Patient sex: M
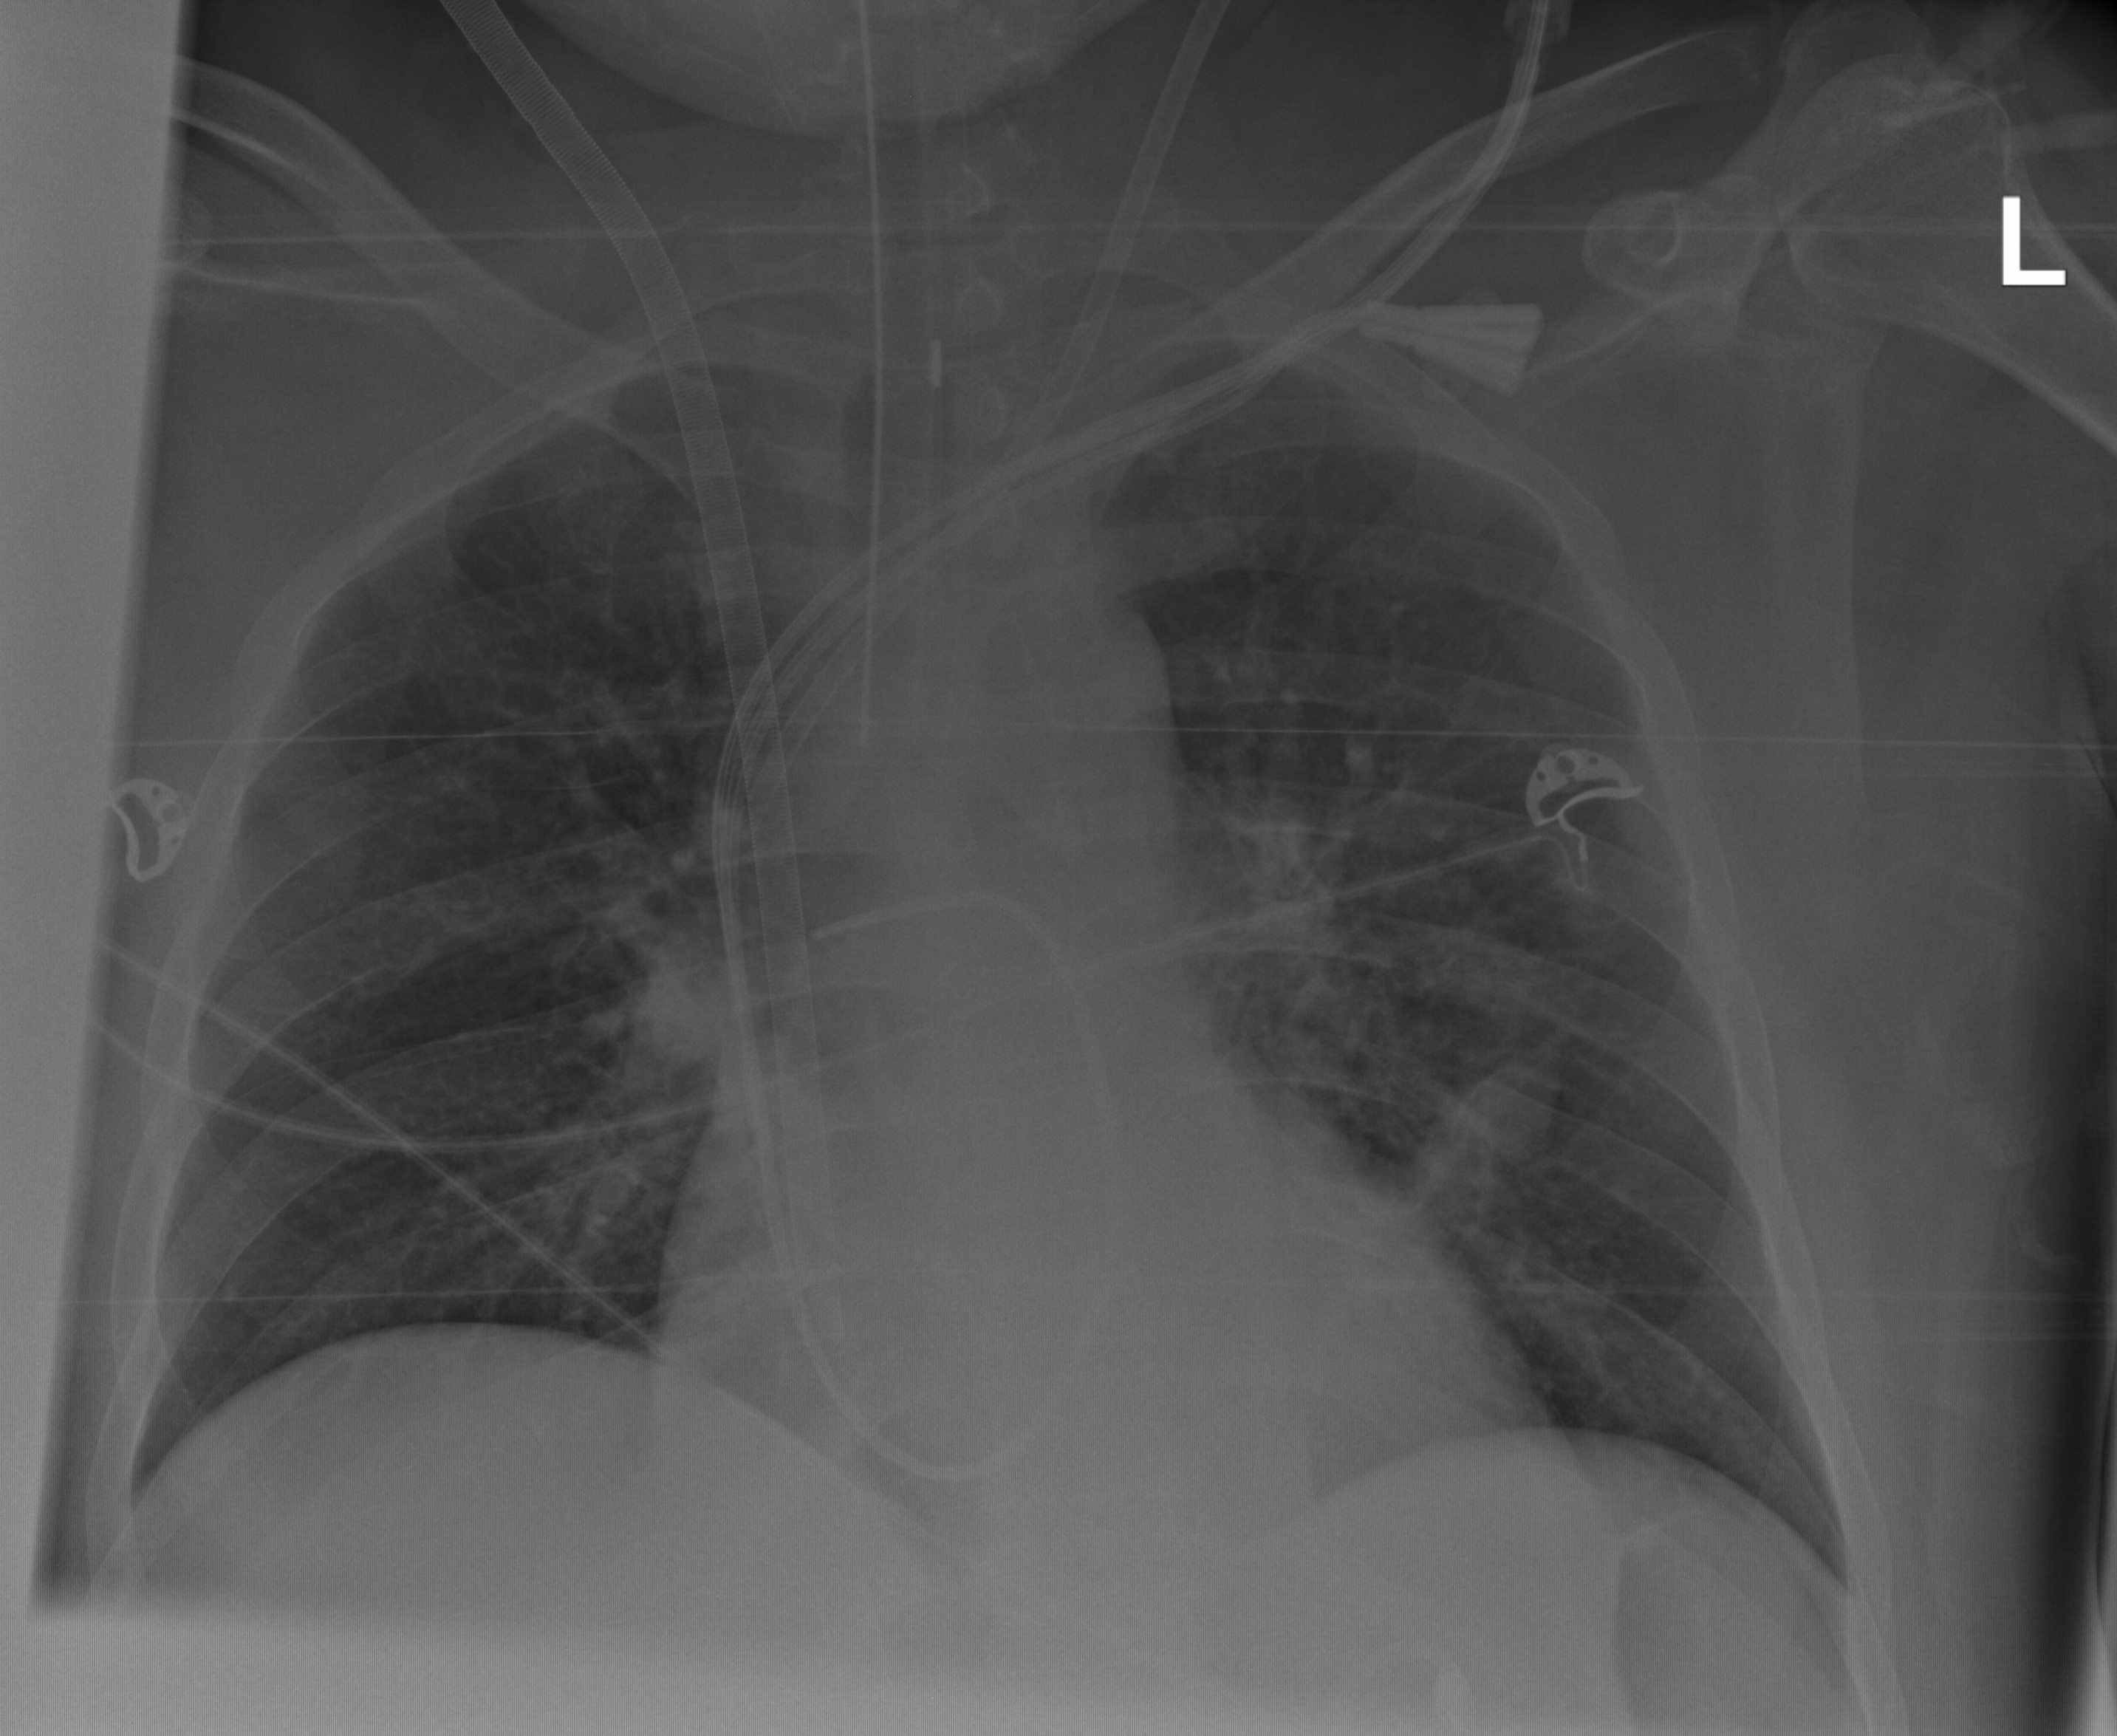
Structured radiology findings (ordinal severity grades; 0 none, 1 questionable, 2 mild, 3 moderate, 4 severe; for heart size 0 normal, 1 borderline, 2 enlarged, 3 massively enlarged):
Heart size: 2
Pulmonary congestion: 1
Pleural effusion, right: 0
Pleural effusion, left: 0
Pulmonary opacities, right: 0
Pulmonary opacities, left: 2
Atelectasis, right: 0
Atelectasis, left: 2